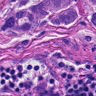
Metastatic tissue present: yes